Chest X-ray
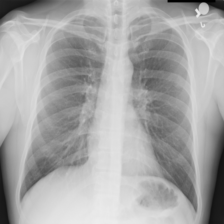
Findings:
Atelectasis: negative
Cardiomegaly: negative
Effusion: negative
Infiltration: negative
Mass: negative
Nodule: negative
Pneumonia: negative
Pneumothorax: negative
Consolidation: negative
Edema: negative
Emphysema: negative
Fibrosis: negative
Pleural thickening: negative
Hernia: negative